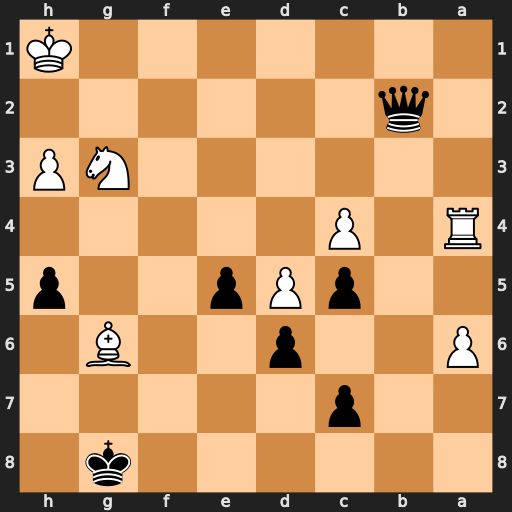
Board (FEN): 6k1/2p5/P2p2B1/2pPp2p/R1P5/6NP/1q6/7K
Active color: b
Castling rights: -
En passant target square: -
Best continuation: Qc1+ Kg2 Qd2+